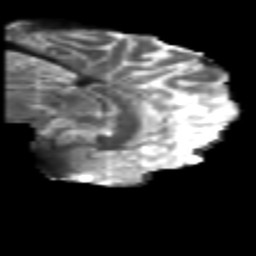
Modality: T2w
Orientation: sagittal
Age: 30
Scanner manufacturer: philips
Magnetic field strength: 3 T
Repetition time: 8.6 s
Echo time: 0.127 s